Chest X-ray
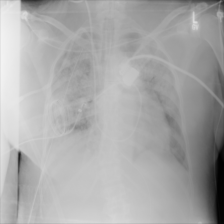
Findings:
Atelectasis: negative
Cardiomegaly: negative
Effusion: negative
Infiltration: negative
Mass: negative
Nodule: negative
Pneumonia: negative
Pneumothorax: negative
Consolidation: positive
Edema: negative
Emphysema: negative
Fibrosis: negative
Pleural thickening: negative
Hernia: negative